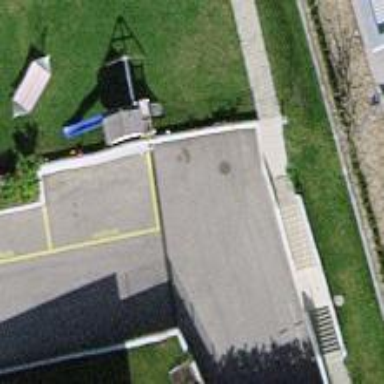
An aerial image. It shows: Driveway tunnel that serves as roadway.